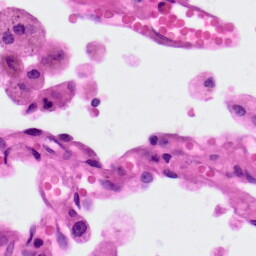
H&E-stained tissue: Lung